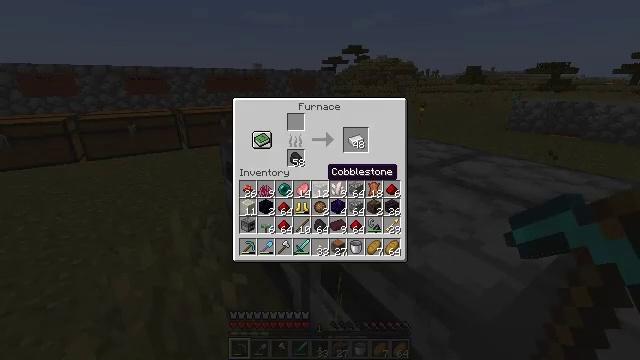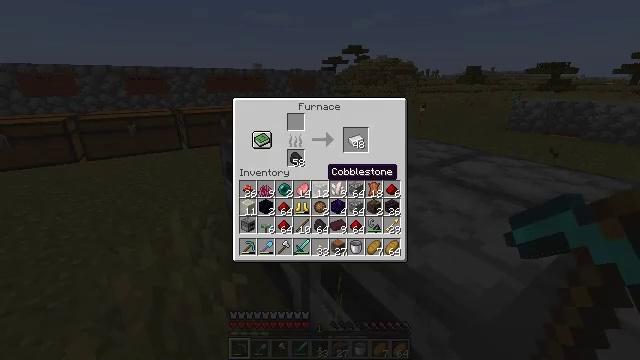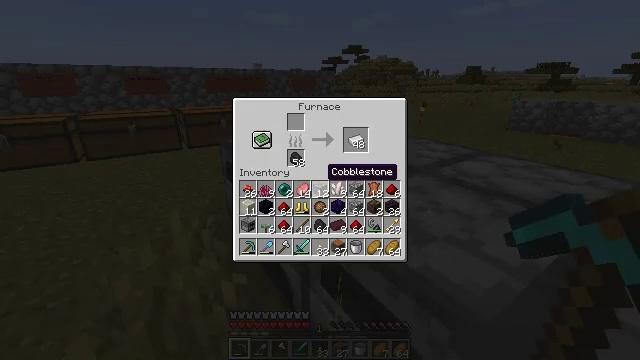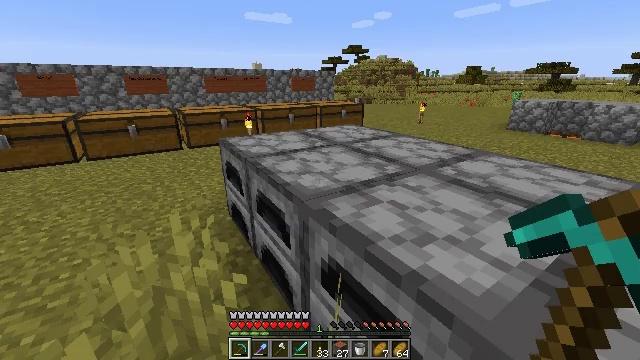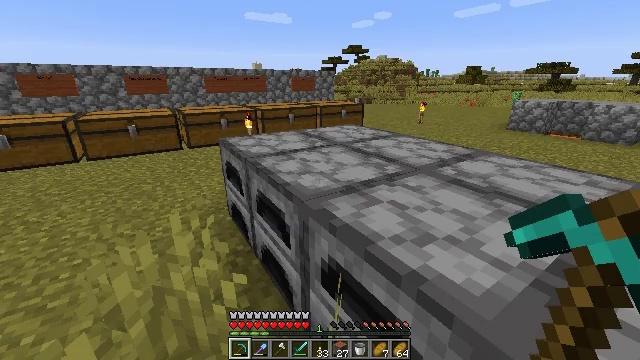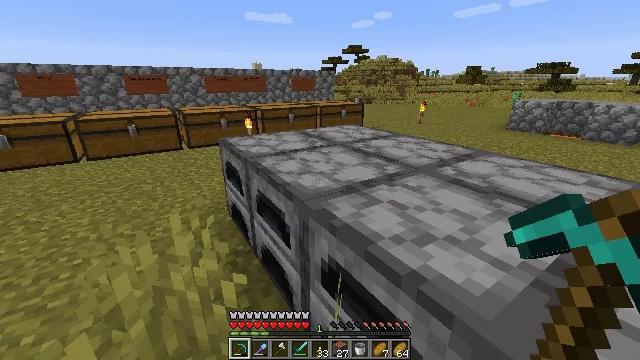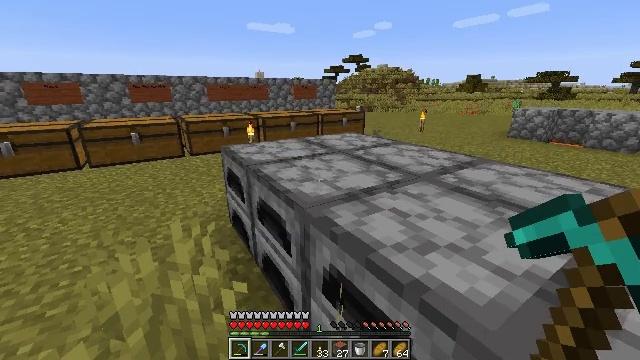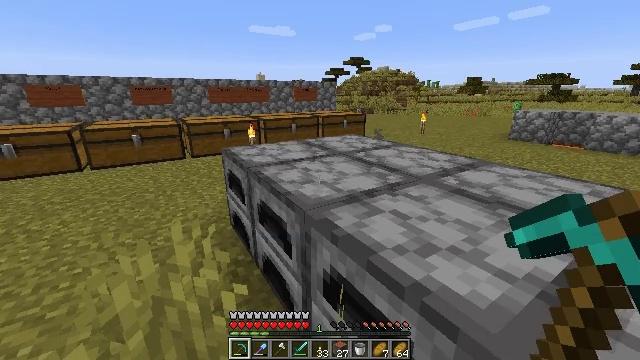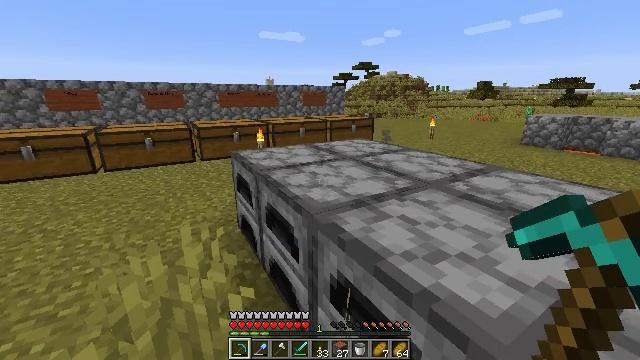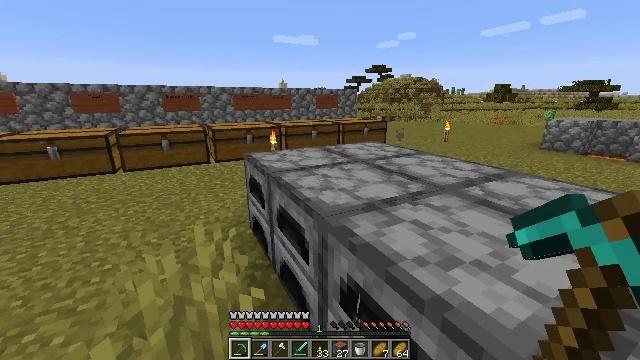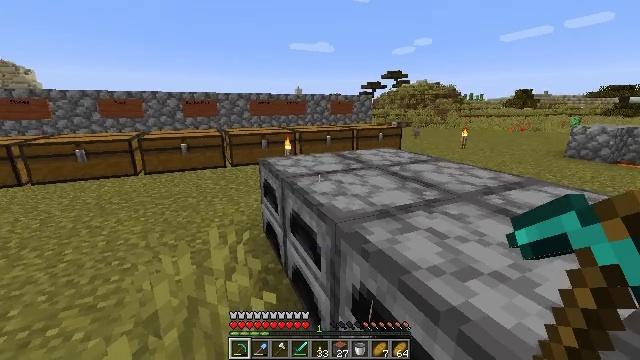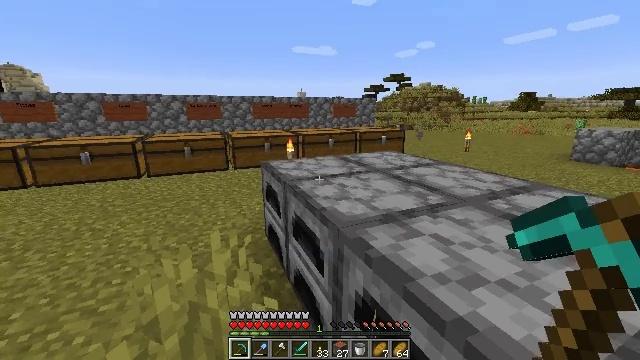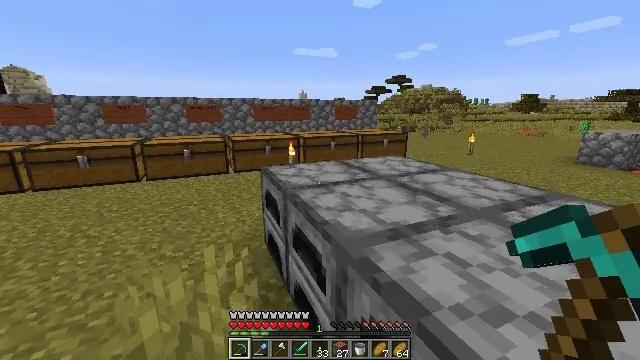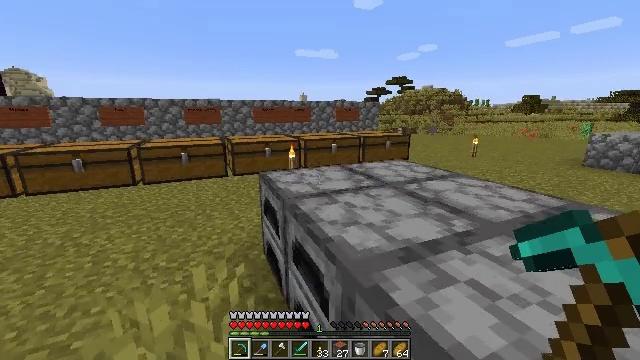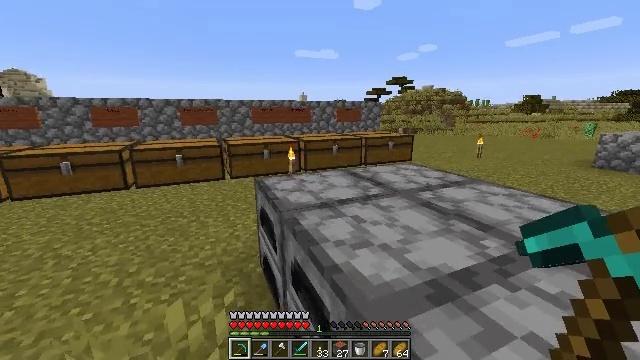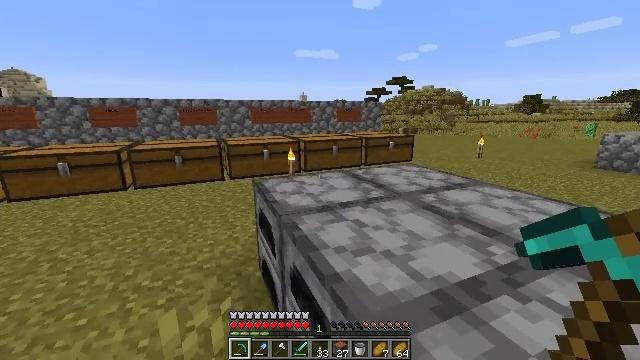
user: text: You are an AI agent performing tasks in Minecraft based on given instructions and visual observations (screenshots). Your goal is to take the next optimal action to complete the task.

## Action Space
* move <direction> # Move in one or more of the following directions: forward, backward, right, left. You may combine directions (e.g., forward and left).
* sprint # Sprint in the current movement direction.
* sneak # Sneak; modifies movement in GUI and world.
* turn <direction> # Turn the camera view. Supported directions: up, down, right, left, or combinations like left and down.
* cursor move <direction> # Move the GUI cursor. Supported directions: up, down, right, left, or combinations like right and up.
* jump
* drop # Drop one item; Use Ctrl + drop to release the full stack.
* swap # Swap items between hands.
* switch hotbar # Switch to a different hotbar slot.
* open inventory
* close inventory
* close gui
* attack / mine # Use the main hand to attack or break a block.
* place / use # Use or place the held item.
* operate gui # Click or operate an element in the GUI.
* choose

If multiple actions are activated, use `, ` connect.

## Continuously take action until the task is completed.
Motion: motion action
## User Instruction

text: Drop a furnace.
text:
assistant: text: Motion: no_op
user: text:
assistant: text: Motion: no_op
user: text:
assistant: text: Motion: no_op
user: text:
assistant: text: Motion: close gui
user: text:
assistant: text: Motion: no_op
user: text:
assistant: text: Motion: turn up
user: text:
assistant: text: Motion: no_op
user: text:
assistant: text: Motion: turn left
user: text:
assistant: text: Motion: turn left
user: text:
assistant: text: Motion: turn left and up
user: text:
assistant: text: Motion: move forward
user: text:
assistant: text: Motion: move forward
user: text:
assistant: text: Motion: move forward
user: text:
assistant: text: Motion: move forward
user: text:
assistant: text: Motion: use / place
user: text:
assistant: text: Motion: use / place
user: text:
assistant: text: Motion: use / place
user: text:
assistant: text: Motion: turn down, use / place
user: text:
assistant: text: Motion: turn right and down
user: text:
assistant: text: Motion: open gui
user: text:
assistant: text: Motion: no_op
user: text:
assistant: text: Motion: no_op
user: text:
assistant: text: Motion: no_op
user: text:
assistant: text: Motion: no_op
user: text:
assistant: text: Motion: no_op
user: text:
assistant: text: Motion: no_op
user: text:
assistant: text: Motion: cursor move right
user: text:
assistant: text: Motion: turn right, close gui
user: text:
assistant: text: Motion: turn right and up
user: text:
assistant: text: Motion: turn right